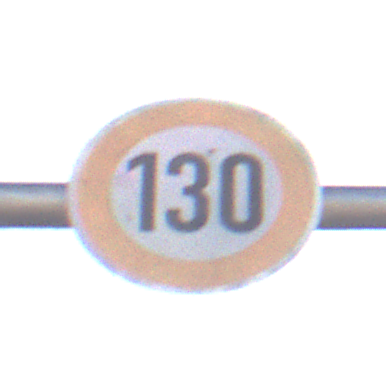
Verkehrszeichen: Geschwindigkeit130
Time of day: MorningAfternoon
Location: Outdoor (RoadRail)
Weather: PartlyCloudy
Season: NotSpecified
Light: Natural